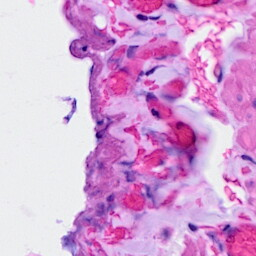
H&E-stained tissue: Ovarian